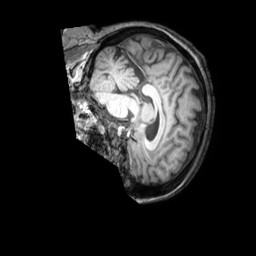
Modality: T1w
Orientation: sagittal
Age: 47
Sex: female
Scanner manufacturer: philips
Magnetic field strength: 3 T
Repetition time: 0.009835 s
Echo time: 0.004598 s